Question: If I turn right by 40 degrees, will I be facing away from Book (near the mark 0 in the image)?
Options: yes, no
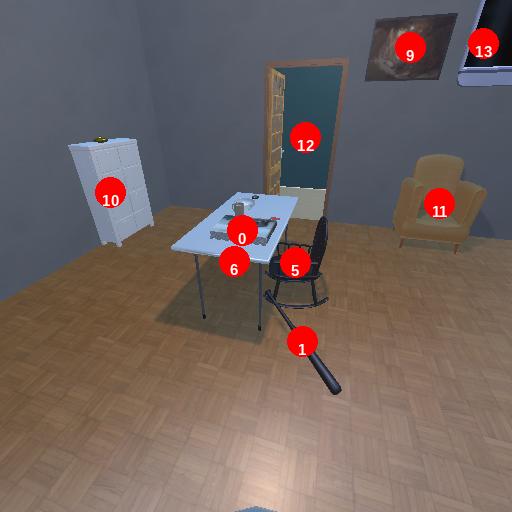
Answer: yes